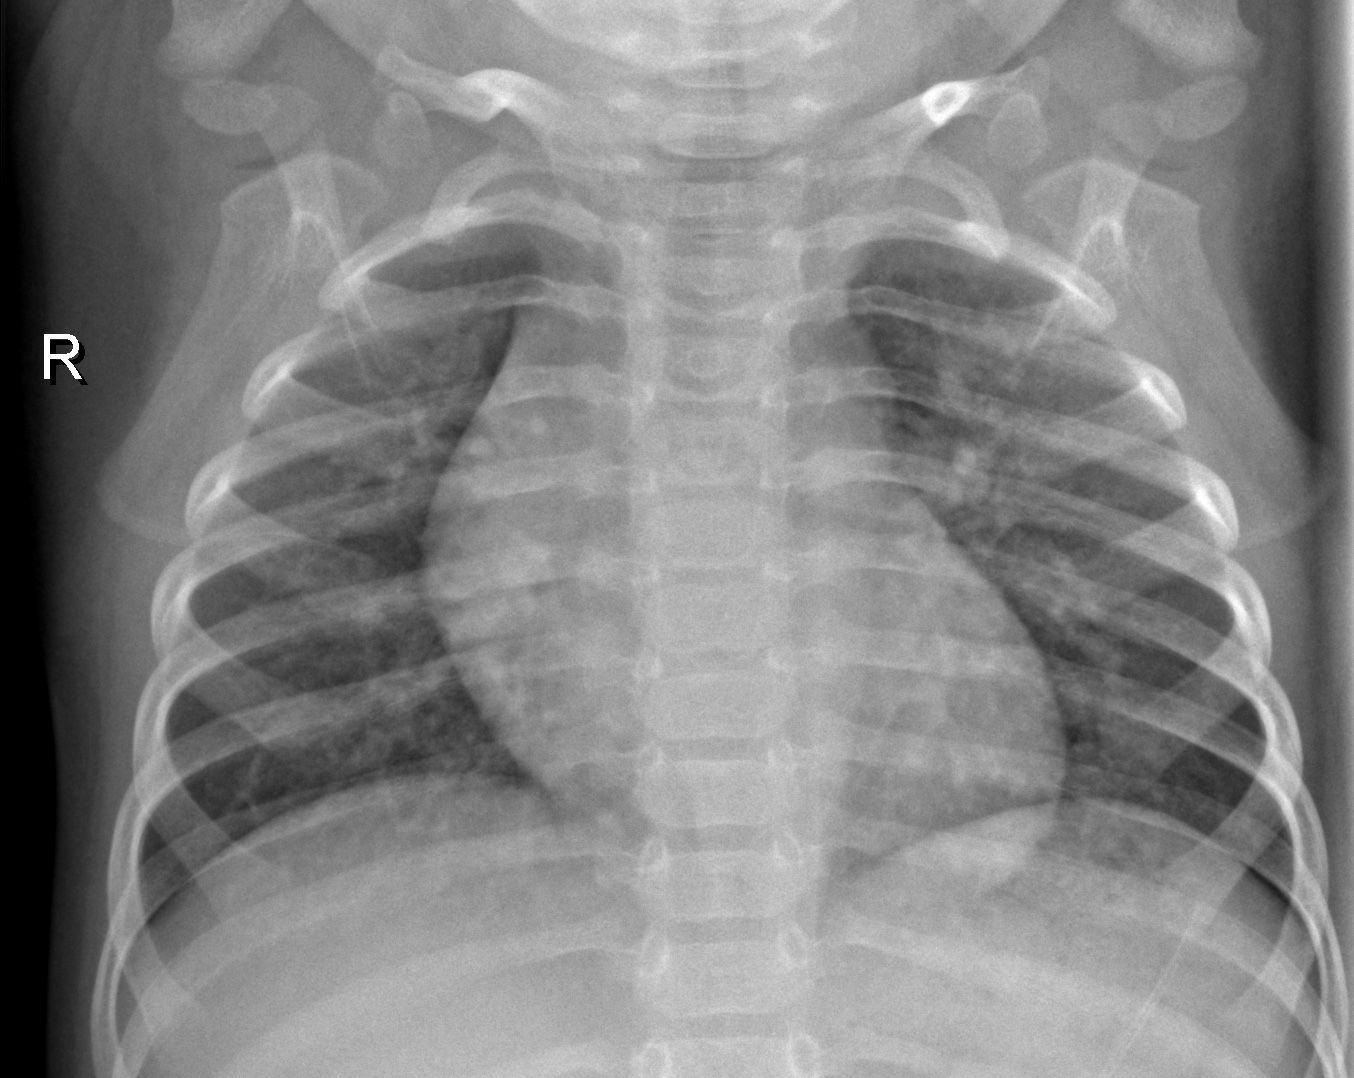
Diagnosis: NORMAL